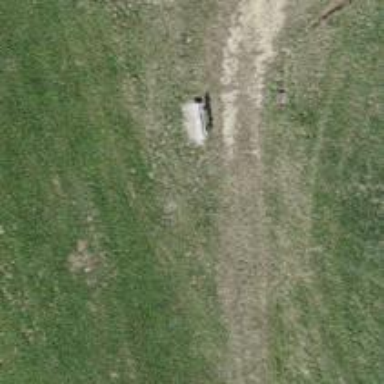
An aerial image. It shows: Track with very rough surface.